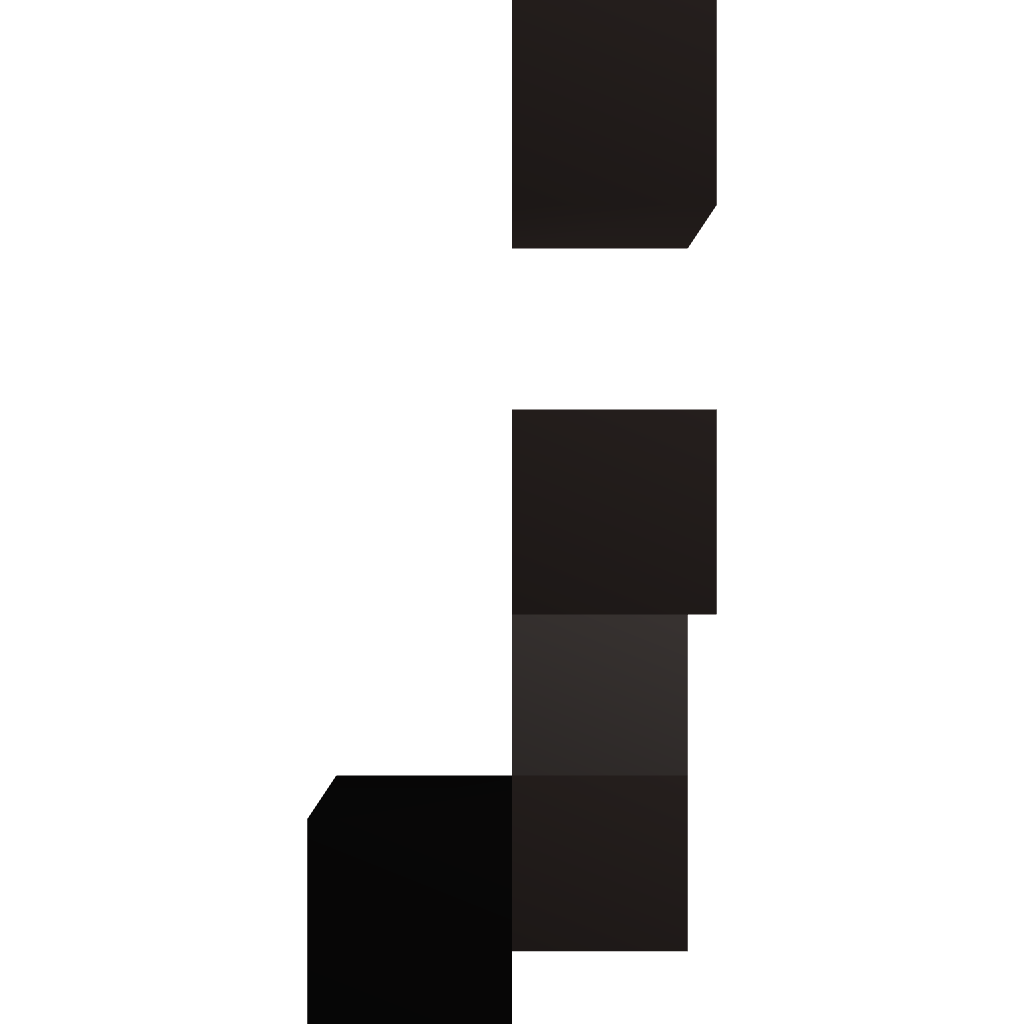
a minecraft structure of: Brewer Compact Lab